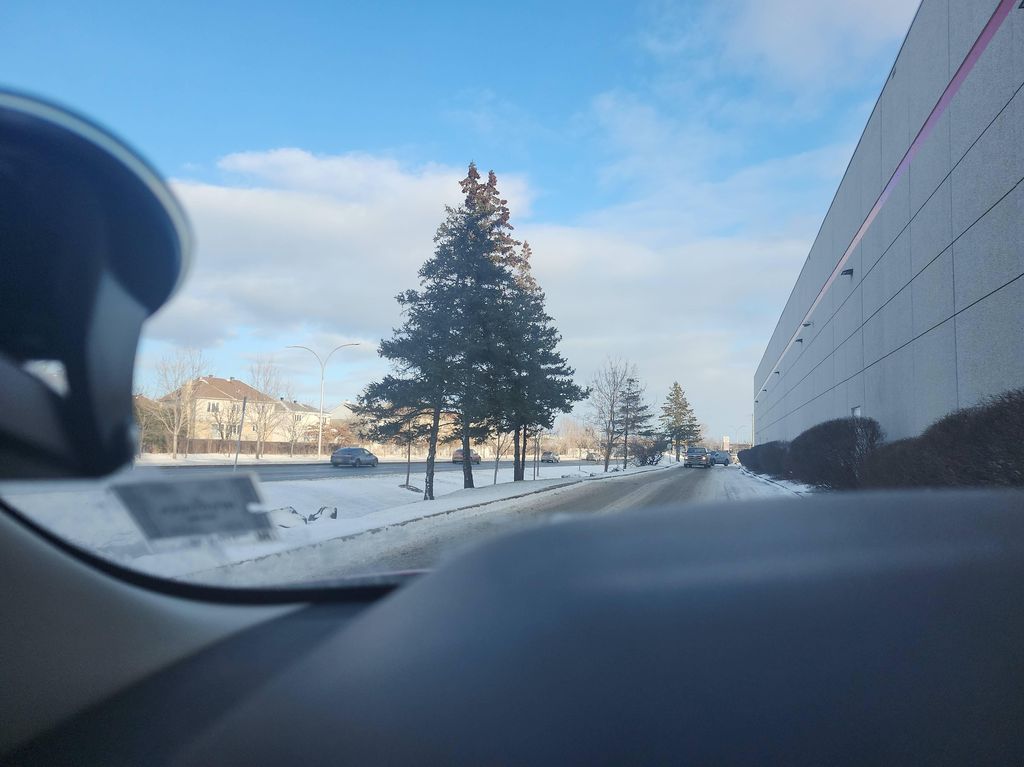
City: montreal